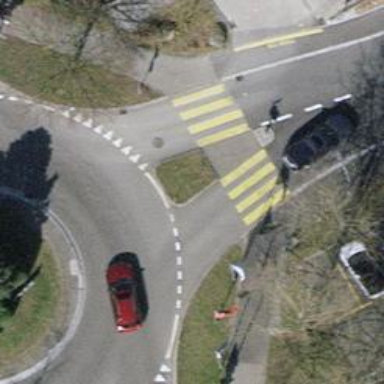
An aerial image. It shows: Marked footway crossing with asphalt surface and crossing island.